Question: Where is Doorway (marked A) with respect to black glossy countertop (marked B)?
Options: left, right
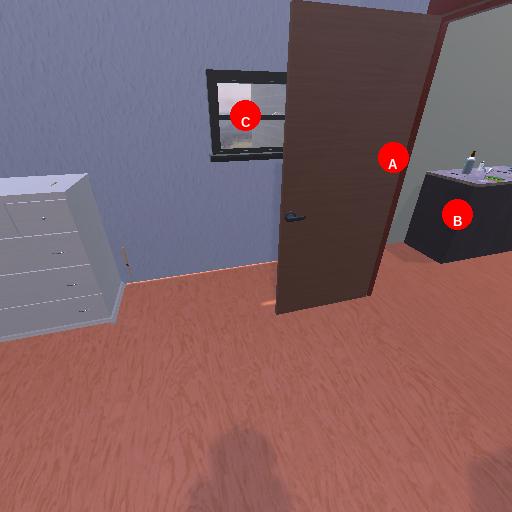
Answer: left